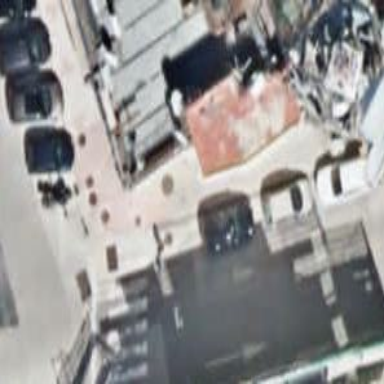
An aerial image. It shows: Building with surveillance zone.